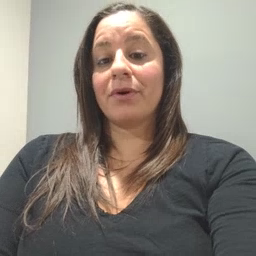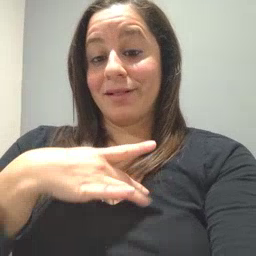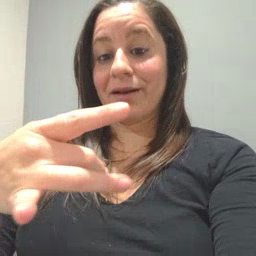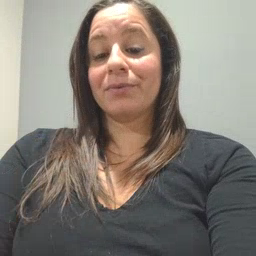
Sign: like